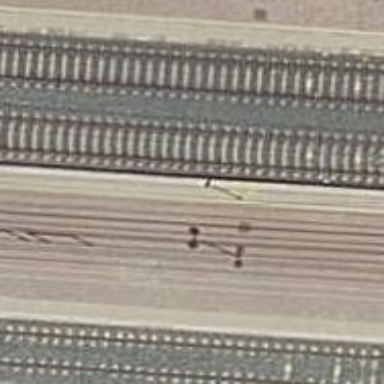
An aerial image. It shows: Railway stop with public transport stop position.